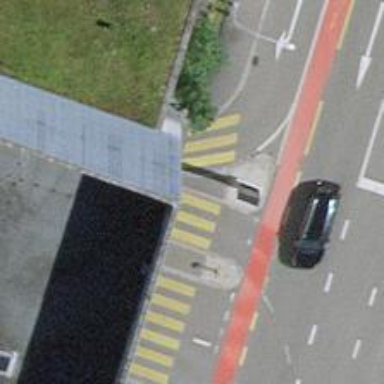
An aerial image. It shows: Parking entrance.